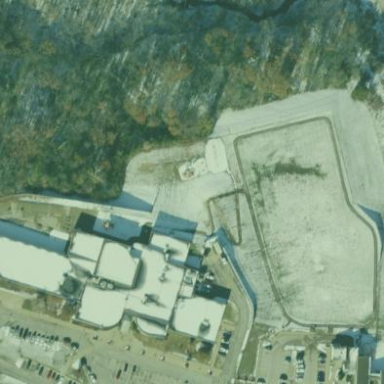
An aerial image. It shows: School.